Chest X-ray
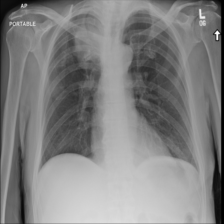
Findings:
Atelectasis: negative
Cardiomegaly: negative
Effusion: negative
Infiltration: negative
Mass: negative
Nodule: negative
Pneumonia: negative
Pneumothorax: negative
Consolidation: negative
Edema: negative
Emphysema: negative
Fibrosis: negative
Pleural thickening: negative
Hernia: negative